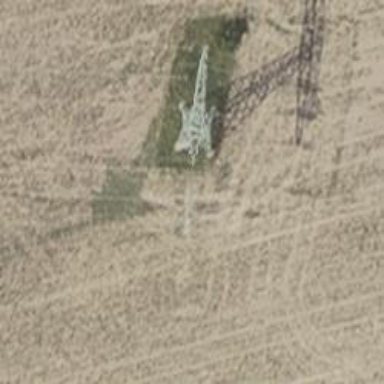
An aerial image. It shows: Power tower.